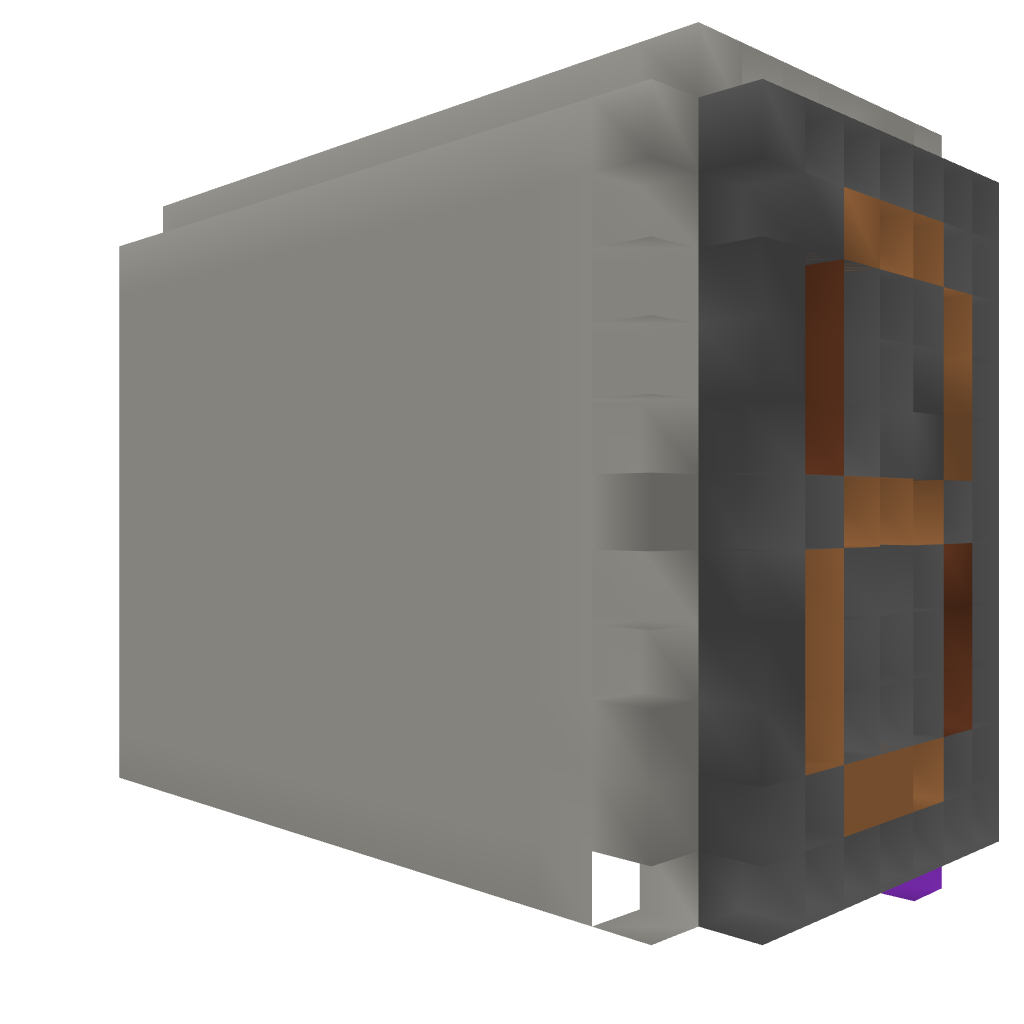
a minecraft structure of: Easy 7-Segment Counter by Chunkie